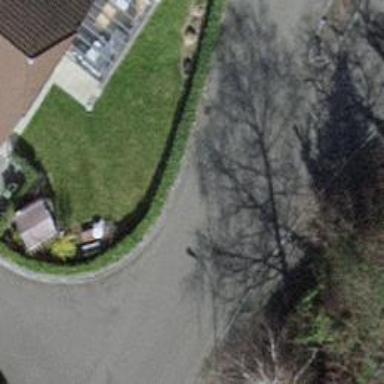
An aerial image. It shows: Hedge acting as barrier.